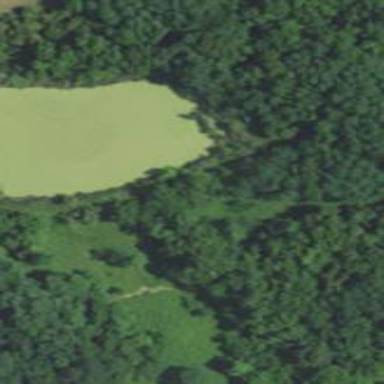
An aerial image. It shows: Pond surrounded by natural water.